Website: walmart
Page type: account-selection
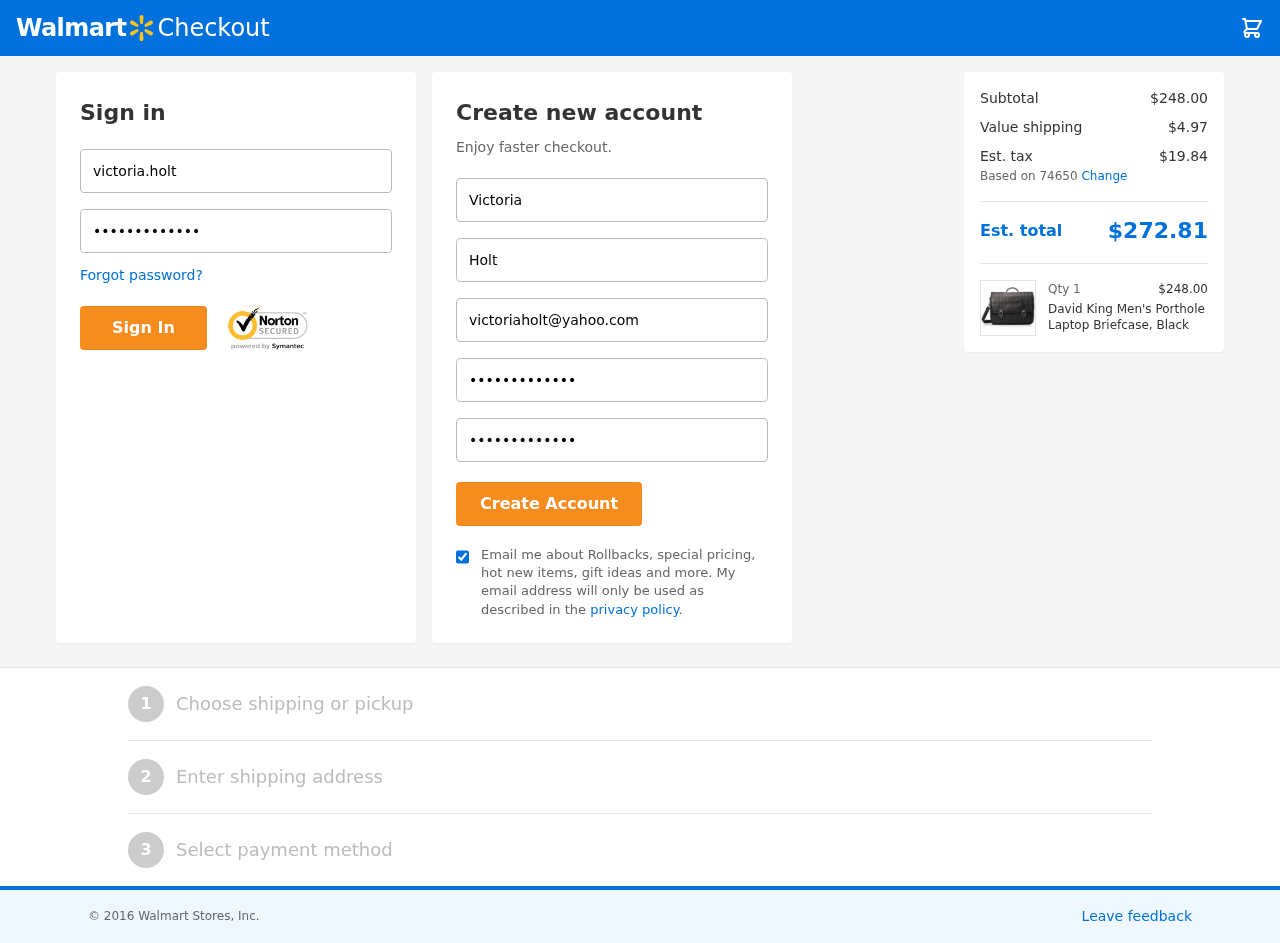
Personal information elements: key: PII_EMAIL
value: victoriaholt@yahoo.com
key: PII_FIRSTNAME
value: Victoria
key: PII_LASTNAME
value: Holt
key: PII_LOGIN_USERNAME
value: victoria.holt
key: PII_POSTCODE
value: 74650
Product elements: key: PRODUCT1_NAME
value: David King Men's Porthole Laptop Briefcase, Black
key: PRODUCT1_PRICE
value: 248
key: PRODUCT1_QUANTITY
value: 1
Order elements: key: ORDER_SUBTOTAL
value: $248.00
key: ORDER_SHIPPING_COST
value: $4.97
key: ORDER_TAX
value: $19.84
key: ORDER_TOTAL
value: $272.81